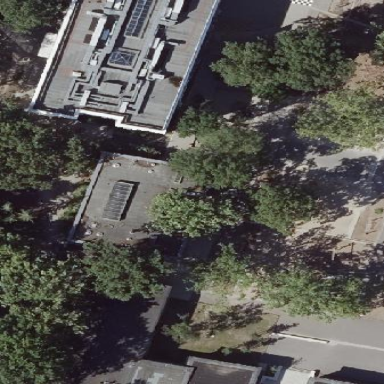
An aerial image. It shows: School building.